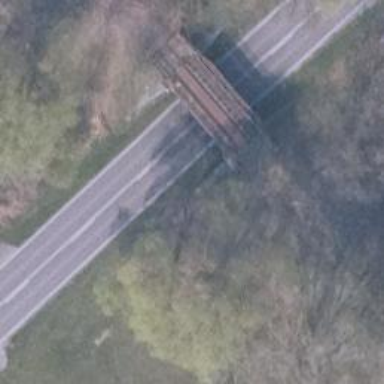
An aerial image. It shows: Disused railway.